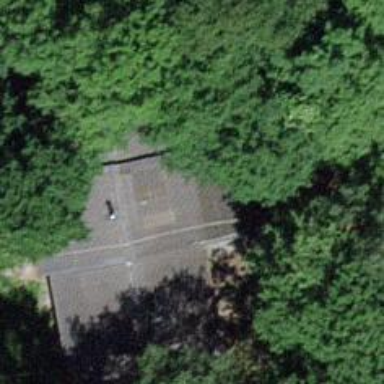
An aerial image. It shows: Picnic site with shelter available.